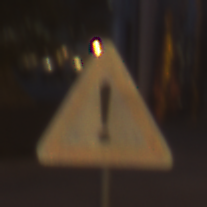
Verkehrszeichen: Gefahrenstelle
Umgebung: Outdoor, Urban
Tageszeit: Night
Wetter: PartlyCloudy
Licht: Artificial
Jahreszeit: NotSpecified
Kontrast: HighContrast